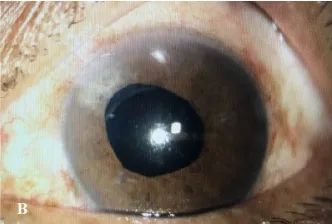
B. Resolved fibrin post intracameral rtPA injection.
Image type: medical_photograph (other_medical_photograph)